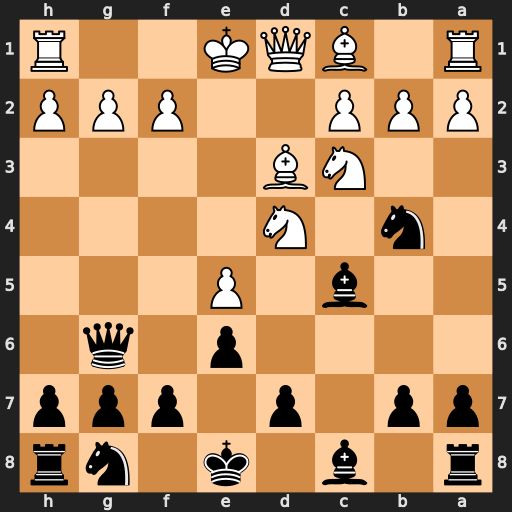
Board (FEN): r1b1k1nr/pp1p1ppp/4p1q1/2b1P3/1n1N4/2NB4/PPP2PPP/R1BQK2R
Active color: b
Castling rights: KQkq
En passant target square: -
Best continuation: Nxd3+ Qxd3 Qxd3 cxd3 Bxd4